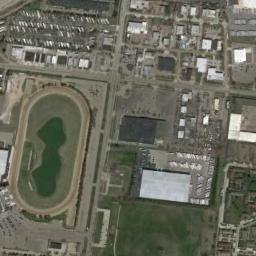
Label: ground_track_field